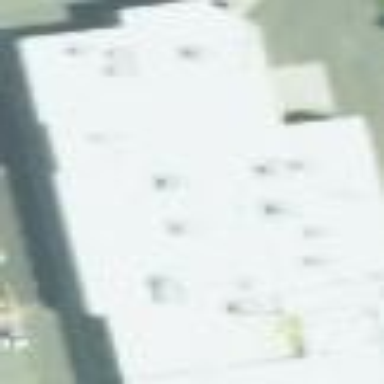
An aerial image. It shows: Commercial building that houses fitness center.